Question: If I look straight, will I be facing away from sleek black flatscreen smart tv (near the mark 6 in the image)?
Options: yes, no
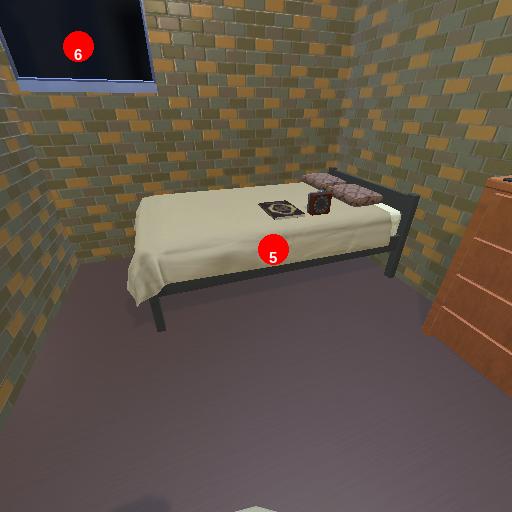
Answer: yes